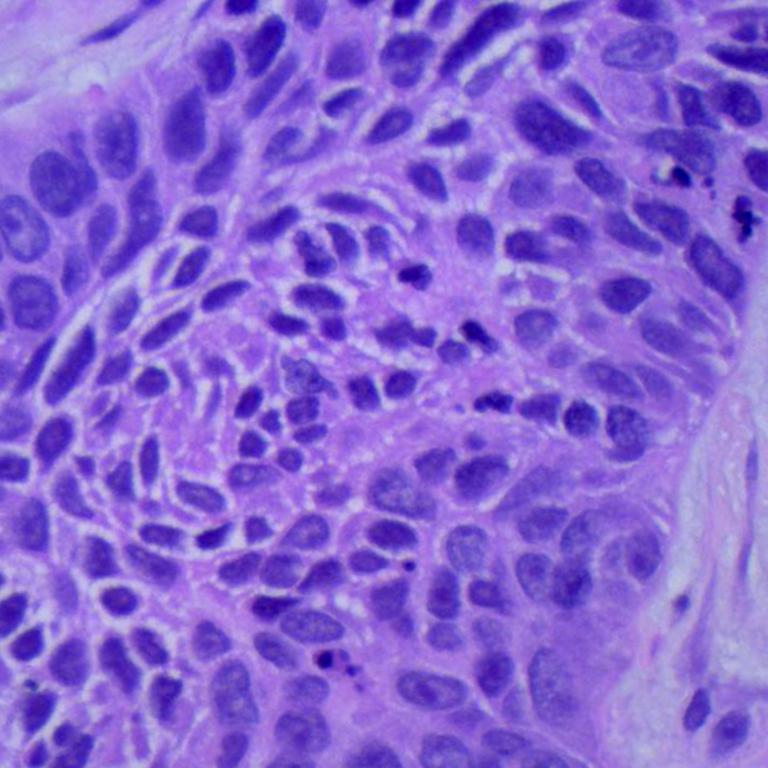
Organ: lung
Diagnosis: squamous carcinomas